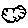
Label: cloud